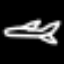
Label: airplane